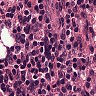
Metastatic tissue present: yes